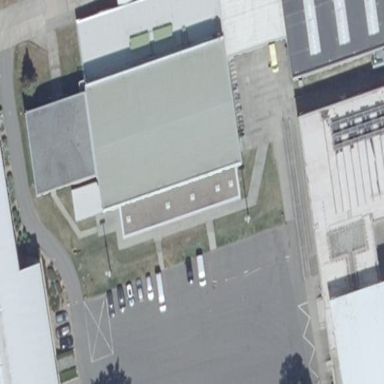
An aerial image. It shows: Building specifically designed for cycling activities.